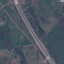
Label: Highway